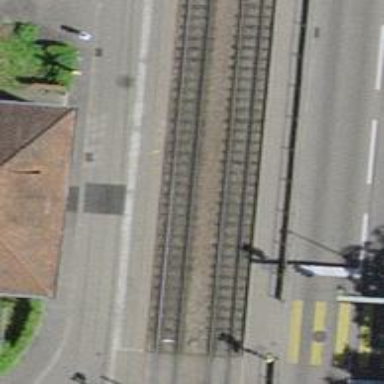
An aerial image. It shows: Tram stop with public transport stop position.